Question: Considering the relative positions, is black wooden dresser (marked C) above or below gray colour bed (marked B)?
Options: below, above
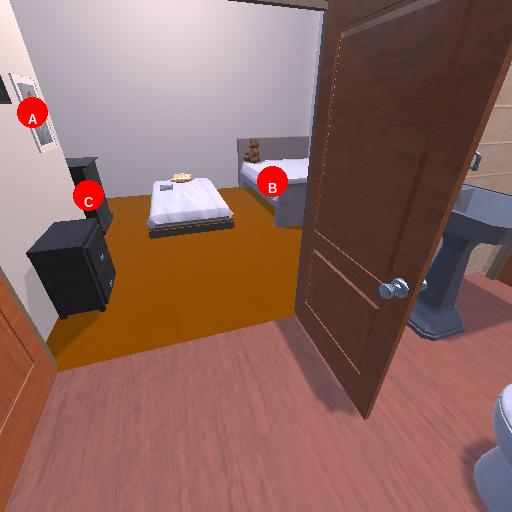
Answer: below